Field crop: maize
Growth stage: 2
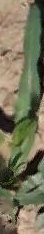
Species: maize